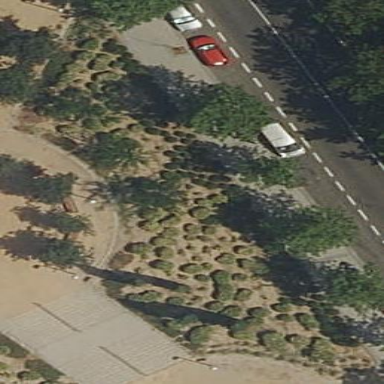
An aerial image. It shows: Garden with kerb border.